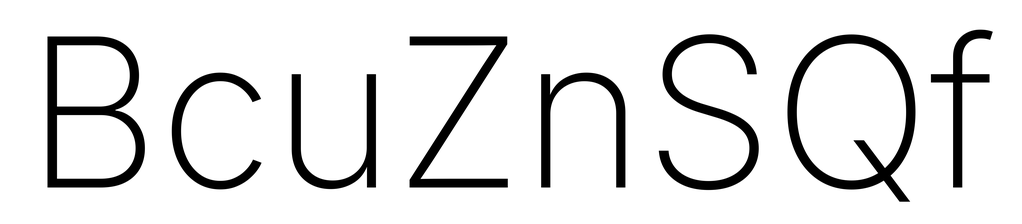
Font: Inter_ExtraLight